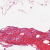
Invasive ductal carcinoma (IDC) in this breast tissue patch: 0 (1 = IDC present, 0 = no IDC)